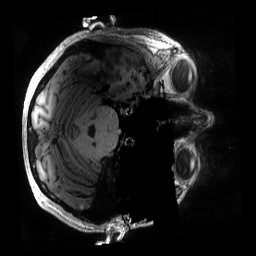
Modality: T1w
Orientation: axial
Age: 36
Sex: male
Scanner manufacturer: siemens
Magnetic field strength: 6.98 T
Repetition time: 2.53 s
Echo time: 0.00176 s